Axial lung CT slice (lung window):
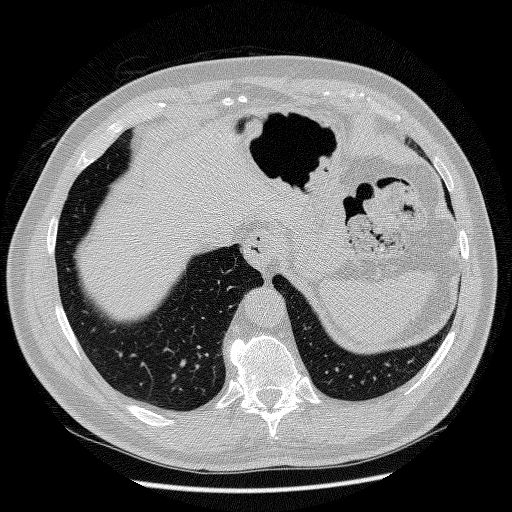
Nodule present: no